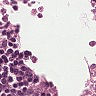
Metastatic tissue present: no